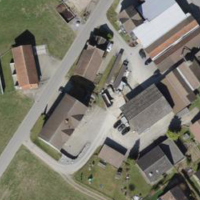
EUNIS habitat code: 54
Species observed at this site:
Lysimachia nummularia